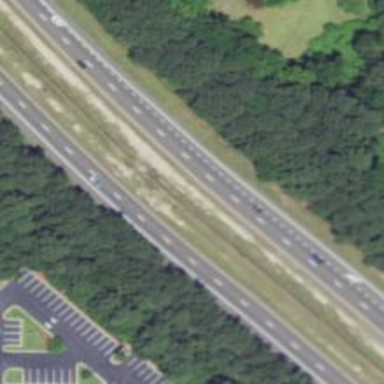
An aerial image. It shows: Asphalt motorway.